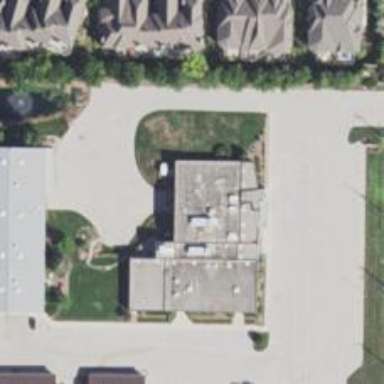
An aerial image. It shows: Public building.